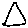
Label: triangle